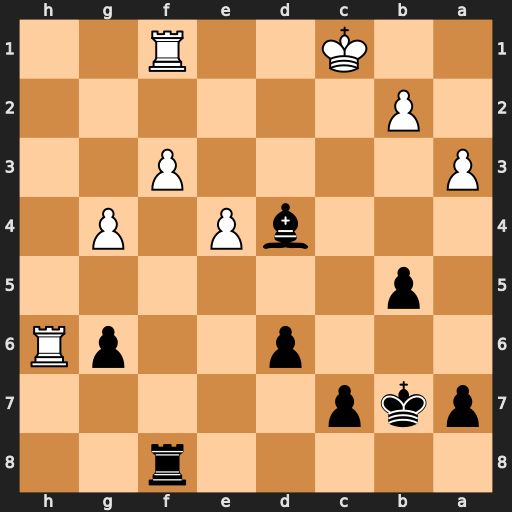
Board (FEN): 5r2/pkp5/3p2pR/1p6/3bP1P1/P4P2/1P6/2K2R2
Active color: b
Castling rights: -
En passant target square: -
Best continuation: Be3+ Kc2 Bxh6